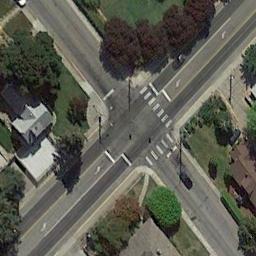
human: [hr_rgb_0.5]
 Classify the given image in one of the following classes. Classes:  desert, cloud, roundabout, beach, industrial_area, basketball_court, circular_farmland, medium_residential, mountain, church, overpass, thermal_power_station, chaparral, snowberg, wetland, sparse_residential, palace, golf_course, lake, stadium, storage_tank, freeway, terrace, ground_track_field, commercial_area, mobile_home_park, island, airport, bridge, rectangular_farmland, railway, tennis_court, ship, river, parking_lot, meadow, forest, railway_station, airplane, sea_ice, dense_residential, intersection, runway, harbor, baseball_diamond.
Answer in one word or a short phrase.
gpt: intersection